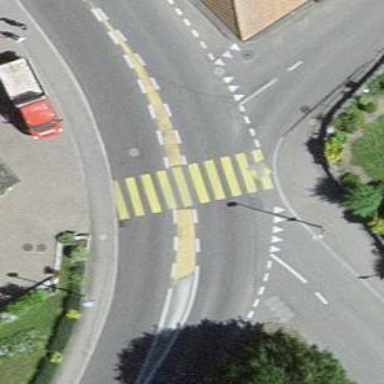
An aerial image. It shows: Zebra crossing with clear zebra markings.